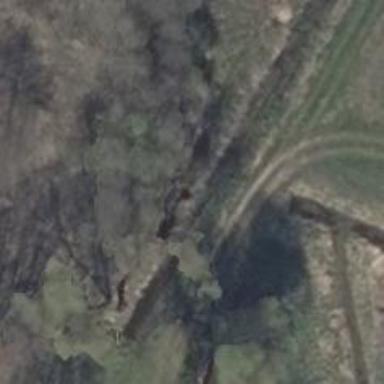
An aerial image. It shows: Tunnel.